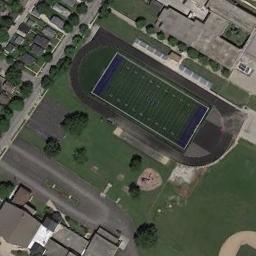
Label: ground_track_field